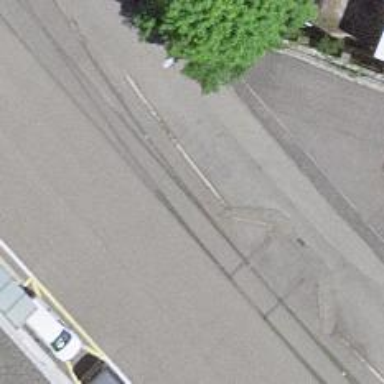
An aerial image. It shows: Railway switch.